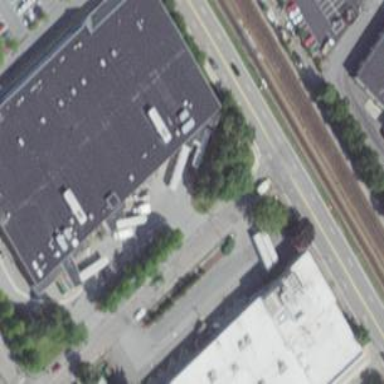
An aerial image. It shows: Retail building housing supermarket.